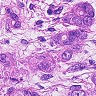
Metastatic tissue present: yes